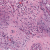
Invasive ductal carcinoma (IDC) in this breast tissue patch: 0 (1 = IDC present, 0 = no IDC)